Question: A client wants to have a internal form for his company and uses IE9. The problem is that datepicker doesn't show up in IE9. The only thing I get is the top of the datepicker UI (height is approximately 5px).
Screenshot:

Snippets of the code:
'''
<script type="text/javascript">
$(function() {
$('input.datepicker').datepicker({
dateFormat: 'dd-mm-yy',
changeMonth: true,
changeYear: true,
showOn: 'focus',
beforeShowDay: function(date)
{ return [(date.getDay() == 2 || date.getDay() == 4), ""]; }
},
$.datepicker.regional['nl']);
});
</script>
'''
and
'''
<li>
<label for="datum">Datum</label><br/>
<input type="text" id="datum" value="" class="datepicker" name="datum" placeholder="Datum" class="required"/>
</li>
'''
Has anybody any idea why the datepicker UI doesn't show up?
Kind regards.
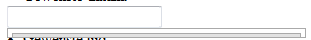
Answer: Include <URL>.
edit:
Add the proper dependencies:
'''
<link href="http://ajax.googleapis.com/ajax/libs/jqueryui/1/themes/base/jquery-ui.css" rel="stylesheet" type="text/css" />
<script src="http://ajax.googleapis.com/ajax/libs/jquery/1/jquery.min.js"></script>
<script src="http://ajax.googleapis.com/ajax/libs/jqueryui/1.8.13/jquery-ui.min.js"></script>
'''
remove:
'''
<link rel="stylesheet" type="text/css" href="http://ajax.googleapis.com/ajax/libs/jqueryui/1.7.3/themes/base/jquery-ui.css"/>
<script src="http://ajax.googleapis.com/ajax/libs/jquery/1.7.1/jquery.min.js" type="text/javascript"></script>
<script src="http://jquery-ui.googlecode.com/svn/trunk/ui/jquery.ui.core.js" type="text/javascript"></script>
<script src="http://jquery-ui.googlecode.com/svn/trunk/ui/jquery.ui.datepicker.js" type="text/javascript"></script>
'''